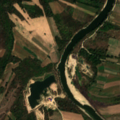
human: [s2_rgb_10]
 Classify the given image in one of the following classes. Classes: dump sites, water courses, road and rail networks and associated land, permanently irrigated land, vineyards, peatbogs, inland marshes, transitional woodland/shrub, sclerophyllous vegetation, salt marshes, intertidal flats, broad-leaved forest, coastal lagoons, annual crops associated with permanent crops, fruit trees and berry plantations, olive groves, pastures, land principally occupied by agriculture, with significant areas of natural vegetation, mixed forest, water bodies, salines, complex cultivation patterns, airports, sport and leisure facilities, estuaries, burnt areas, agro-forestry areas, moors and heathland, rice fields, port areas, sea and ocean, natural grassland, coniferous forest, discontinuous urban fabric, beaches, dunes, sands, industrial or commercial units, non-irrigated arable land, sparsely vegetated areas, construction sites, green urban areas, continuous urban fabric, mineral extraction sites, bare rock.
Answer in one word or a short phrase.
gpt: non-irrigated arable land, land principally occupied by agriculture, with significant areas of natural vegetation, broad-leaved forest, transitional woodland/shrub, water courses